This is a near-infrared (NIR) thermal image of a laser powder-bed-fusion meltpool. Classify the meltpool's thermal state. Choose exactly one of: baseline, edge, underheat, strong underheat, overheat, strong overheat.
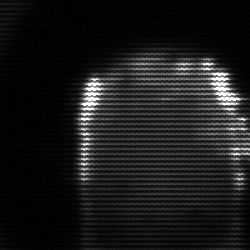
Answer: baseline